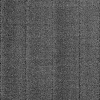
Atmospheric dust classification: dusty